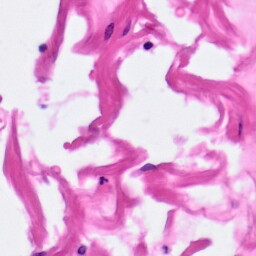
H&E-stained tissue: Pancreatic